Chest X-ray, PA view. Patient: 46 years old, sex M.
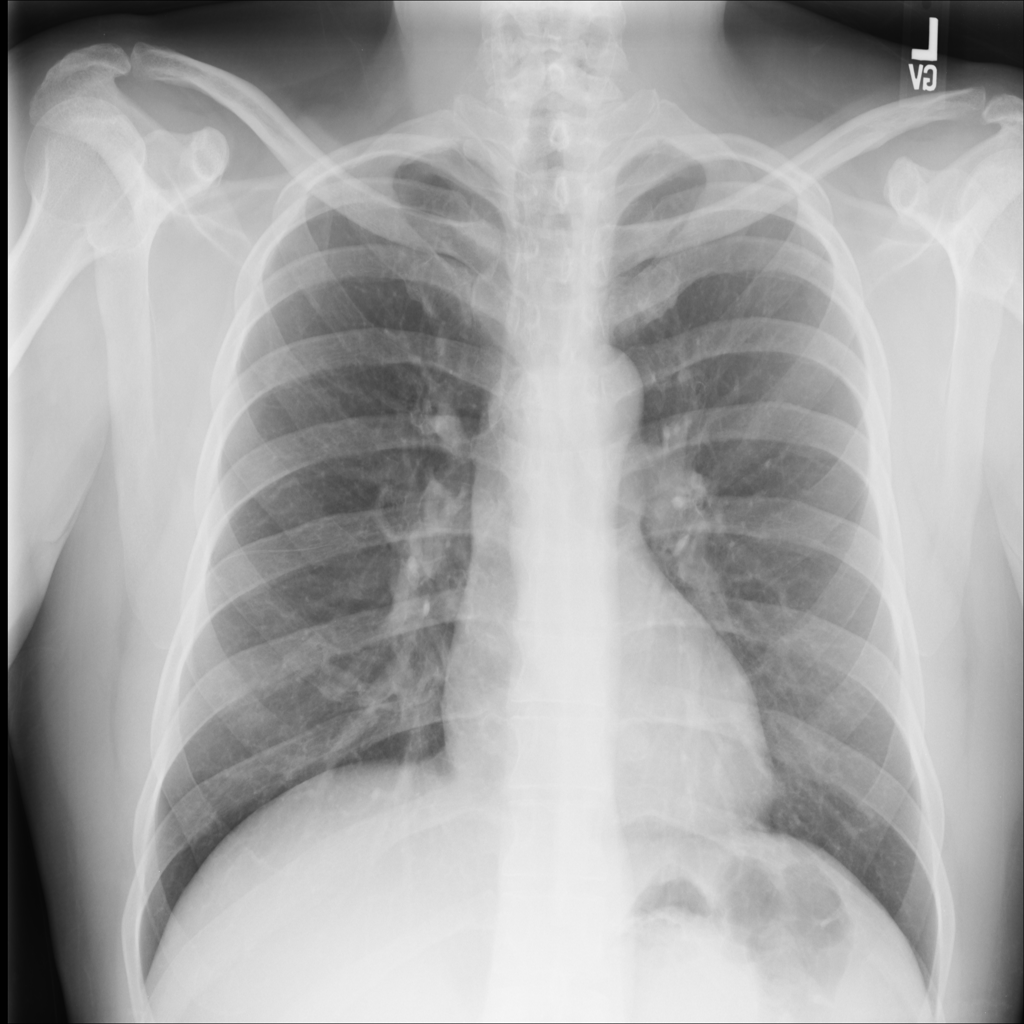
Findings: No Finding